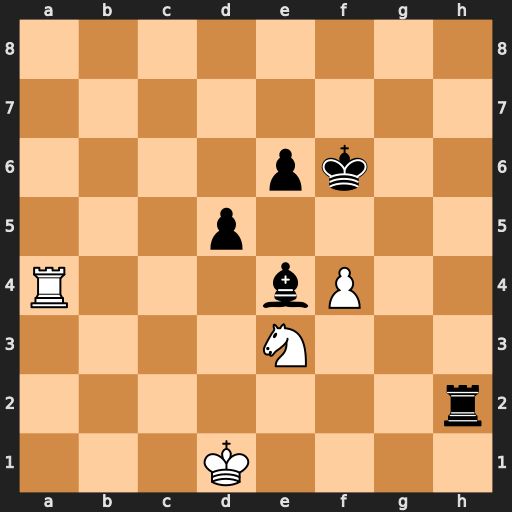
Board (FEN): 8/8/4pk2/3p4/R3bP2/4N3/7r/3K4
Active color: w
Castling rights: -
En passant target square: -
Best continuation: Ng4+ Kf5 Nxh2